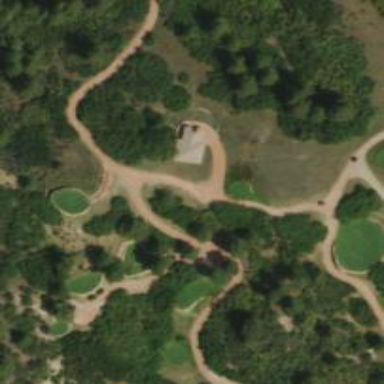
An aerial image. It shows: Pathway for golfing.